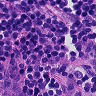
Metastatic tissue present: no